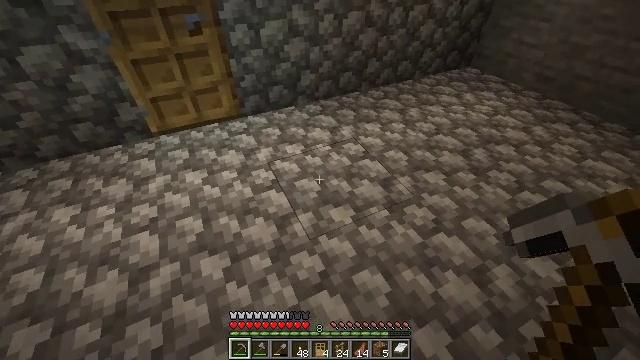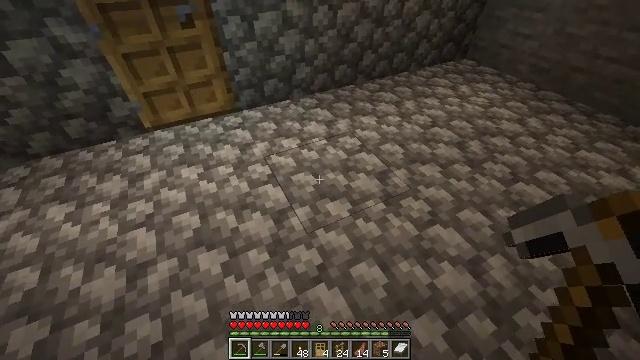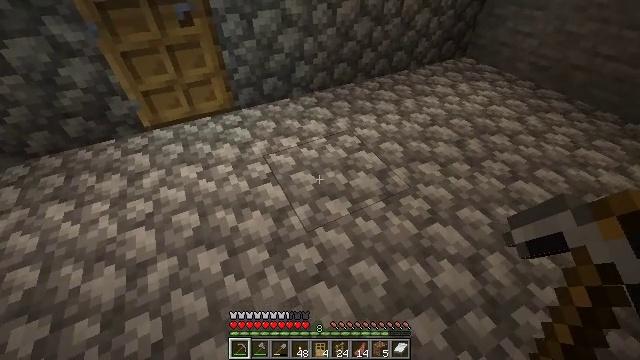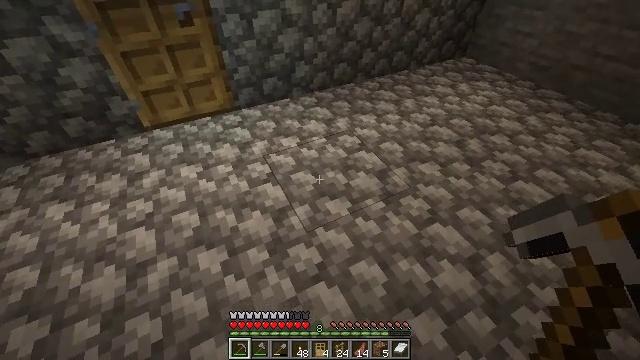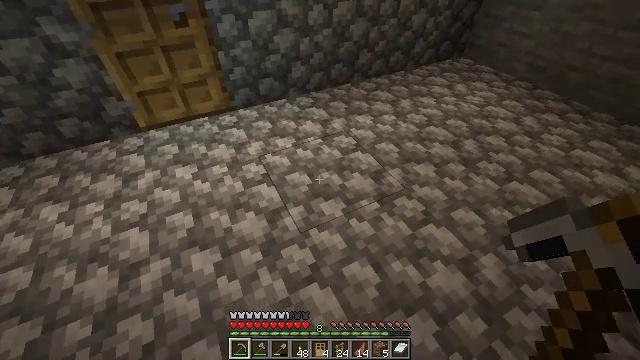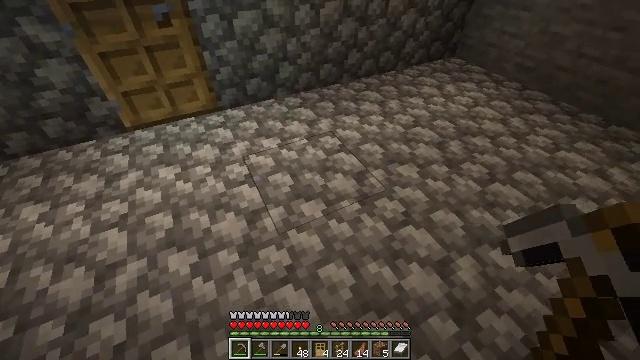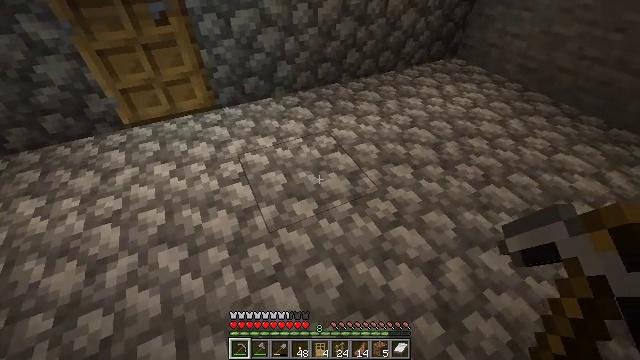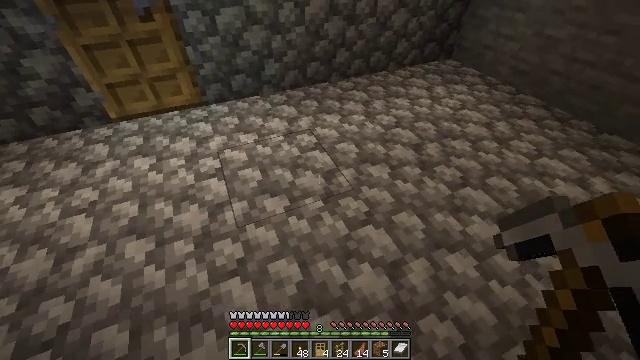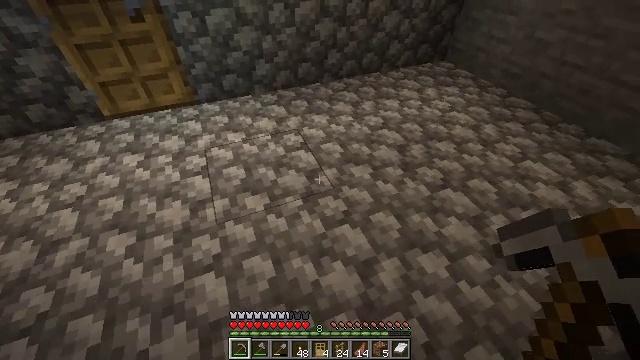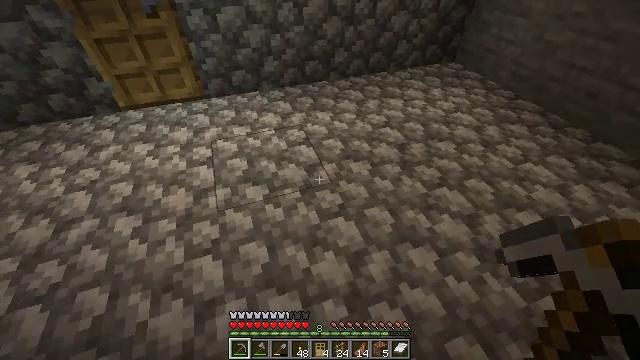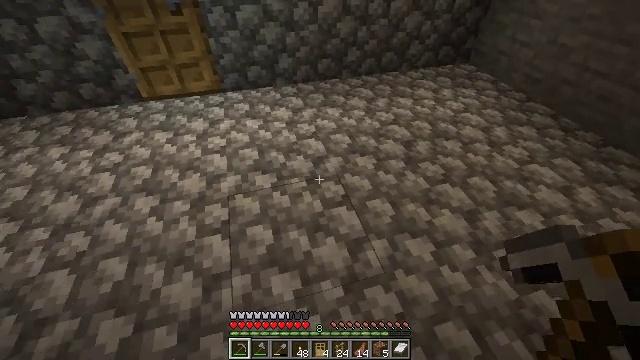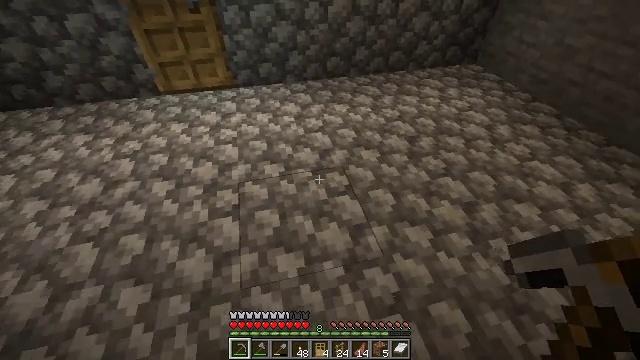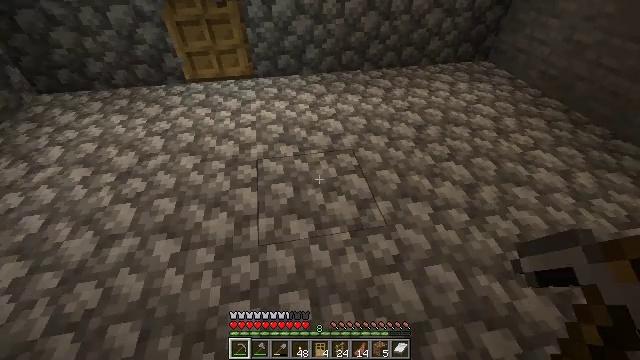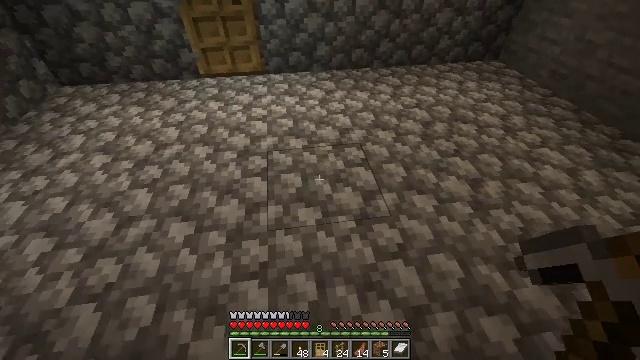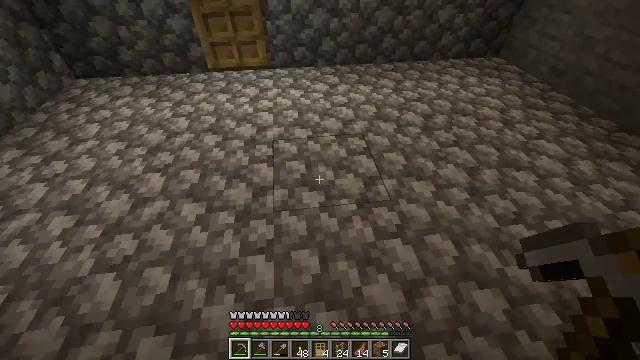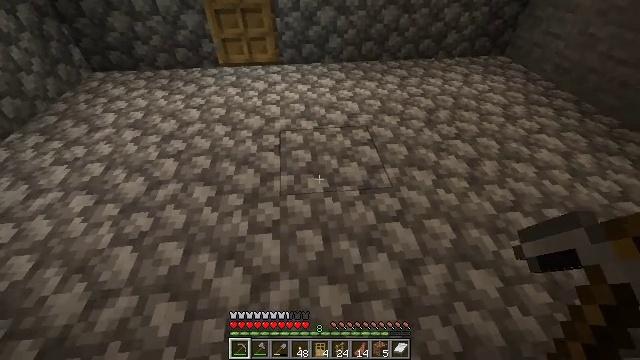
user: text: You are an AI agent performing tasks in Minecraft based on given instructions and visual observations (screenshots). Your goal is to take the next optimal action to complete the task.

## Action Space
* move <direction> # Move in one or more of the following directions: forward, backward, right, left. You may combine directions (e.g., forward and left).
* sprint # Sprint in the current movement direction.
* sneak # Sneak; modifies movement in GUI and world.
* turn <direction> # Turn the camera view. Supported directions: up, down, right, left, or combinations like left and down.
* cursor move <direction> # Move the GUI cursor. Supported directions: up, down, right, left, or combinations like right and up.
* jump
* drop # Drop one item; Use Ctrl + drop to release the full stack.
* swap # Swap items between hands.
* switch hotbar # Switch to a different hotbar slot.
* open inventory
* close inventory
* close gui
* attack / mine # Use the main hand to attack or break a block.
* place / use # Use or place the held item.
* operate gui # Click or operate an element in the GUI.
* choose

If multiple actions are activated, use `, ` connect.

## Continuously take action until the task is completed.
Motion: motion action
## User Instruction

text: Mine cobblestone to craft tools and furnaces.
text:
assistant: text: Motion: turn right and down
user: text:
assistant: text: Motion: no_op
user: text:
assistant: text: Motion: no_op
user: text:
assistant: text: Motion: move right
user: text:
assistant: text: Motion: move right
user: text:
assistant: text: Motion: move right, turn left
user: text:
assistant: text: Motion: move right, turn left
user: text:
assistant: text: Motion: move back and move right, turn left
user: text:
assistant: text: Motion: move back, turn left
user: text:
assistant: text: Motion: move back, turn left
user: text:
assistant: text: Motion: move back, turn left
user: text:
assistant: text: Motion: move back, turn left
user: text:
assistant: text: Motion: move back, turn left
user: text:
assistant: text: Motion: no_op
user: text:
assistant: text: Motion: turn left
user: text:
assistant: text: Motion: no_op
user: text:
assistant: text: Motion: turn right and up
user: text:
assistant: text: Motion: no_op
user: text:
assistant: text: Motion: turn up
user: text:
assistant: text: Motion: turn up
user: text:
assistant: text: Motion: turn up
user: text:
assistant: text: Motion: turn up
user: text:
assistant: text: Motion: no_op
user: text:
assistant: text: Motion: no_op
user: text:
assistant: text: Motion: no_op
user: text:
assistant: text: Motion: no_op
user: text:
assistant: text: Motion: no_op
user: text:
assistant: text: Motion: turn left and down
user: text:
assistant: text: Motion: turn left and down
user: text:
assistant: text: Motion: no_op